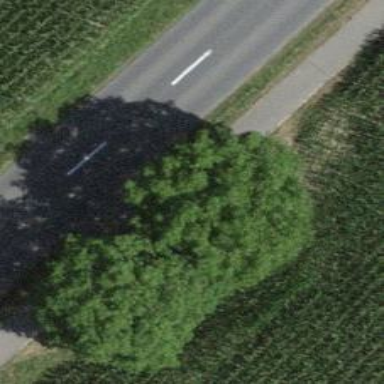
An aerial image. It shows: Cycleway.